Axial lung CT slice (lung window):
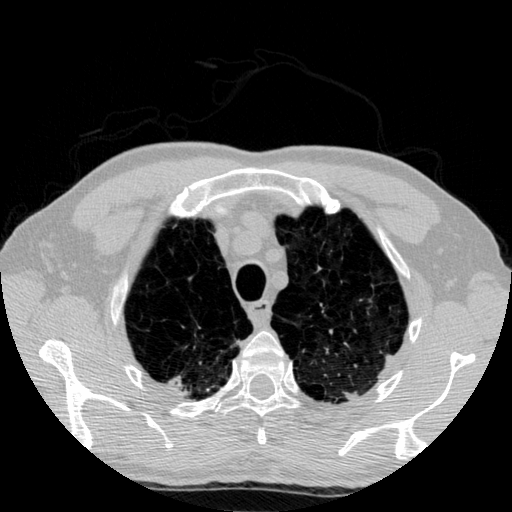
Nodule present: no